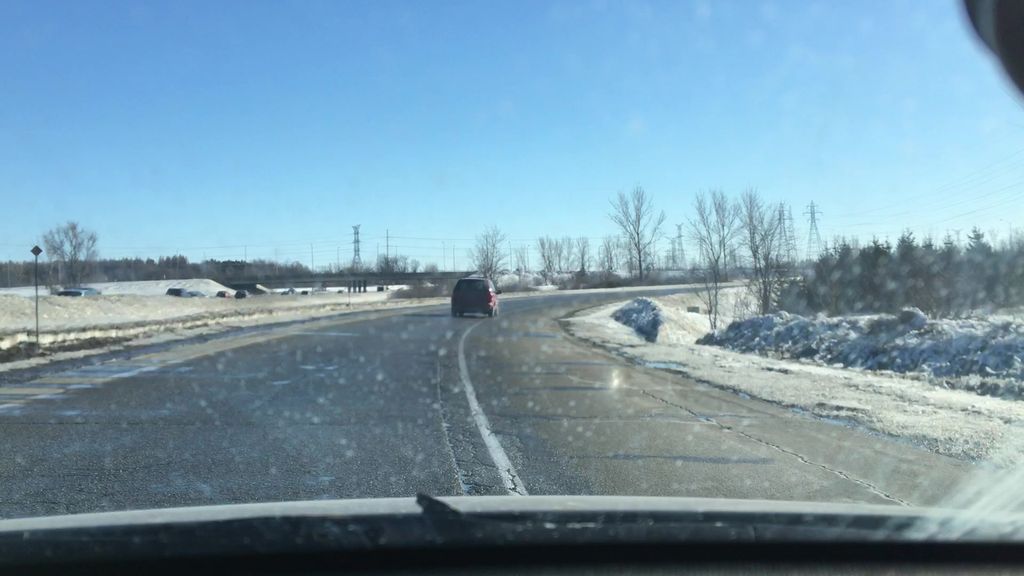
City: ottawa-gatineau